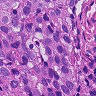
Metastatic tissue present: yes